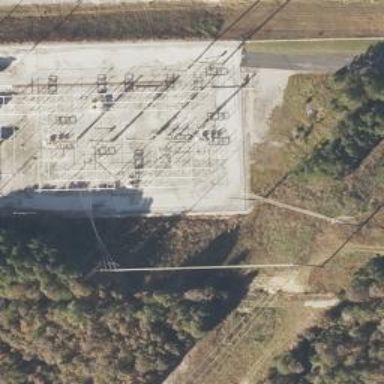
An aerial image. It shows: Switch used for power control.